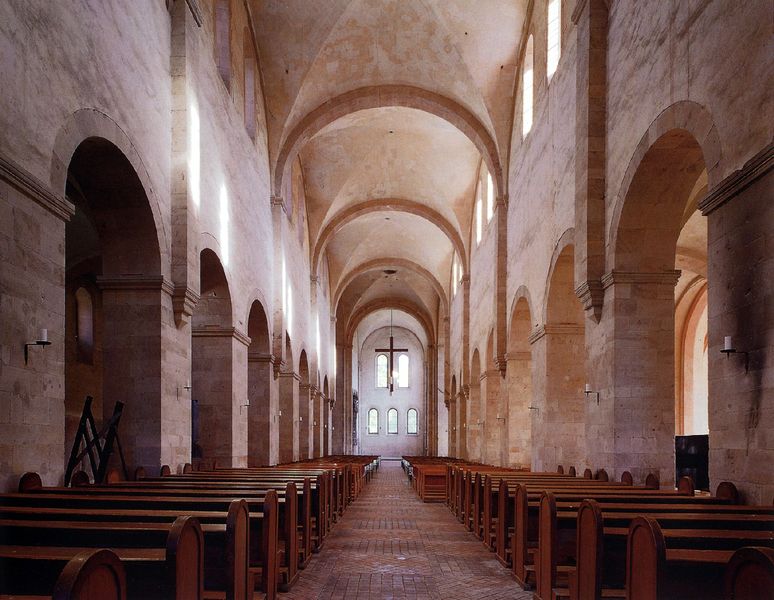
Titel: St. Maria in Eberbach im Taunus, ehemaliges Zisterzienserkloster
Standort: Eberbach (EU - D - H - Taunus)
Schlagwörter: fenster, licht, pfeiler, architektur, kirche, sonne, innen, bogen, kahl, bank, pilaster, rundbogen, schmal, kerzen, hoch, halle, foto, gang, gewölbe, kreuz, bänke, photo, sims, kirchenbänke, mittelschiff, farbfoto, karg, romanik, basilika, nüchtern, holzbänke, frabfoto, romansich, 5 fenster, basiolika